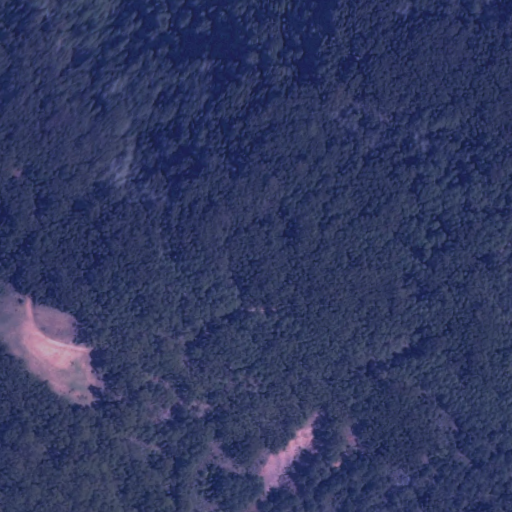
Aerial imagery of ridge(s) in Hawaii named Kā‘aweiki Ridge containing only unknown